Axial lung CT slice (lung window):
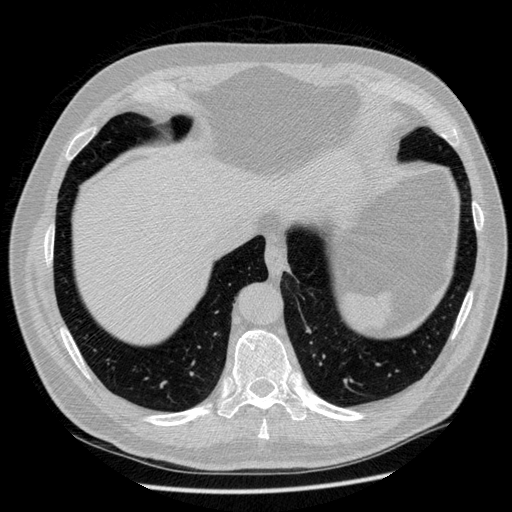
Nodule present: no